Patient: sex M, age 76
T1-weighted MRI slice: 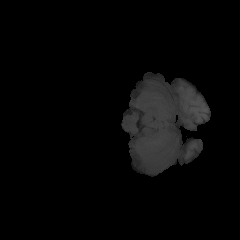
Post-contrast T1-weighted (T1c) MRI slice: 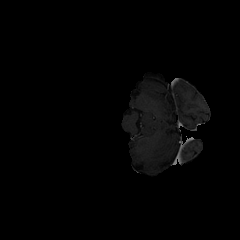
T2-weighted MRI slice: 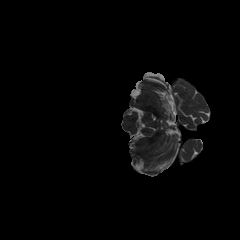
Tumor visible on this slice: no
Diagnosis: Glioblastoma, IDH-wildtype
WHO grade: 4